Question: I previously posted issue <URL>, however after deeper investigation I have came to the conclusion that the problem is actually related to a association i create between a view and a table.
I have attached a sample solution that contains runable solution to demonstrate the problem, which can be found <URL>.
Steps taken to create the sample code.
1. Create database and run the TSQL Script script to generate objects(script inside the solution zip)
2. Created a .emdx then added all the entities, including the vListing view
3. Created a new association as seen here
4. Modified the .emdx manually to only have ListingID as primary key instead of ListingID and Name (this has to be done manually so a constraint can be created because EF designer is buggy when picking what should be a primary key on a view
5. constraint is created as seen below

After running the code both Test1 and Test2 method will fail, so it doesn't matter if adding children directly to context or entity.
UPDATE:(code did not work)
'''
class Program
{
static void Main(string[] args)
{
Test1();
Test2();
}
private static void Test2()
{
var listings = new List<Listing>();
for (int i = 0; i < 10; i++)
{
var listing = new Listing
{
ListingID = i,
Name = "Name " + i.ToString()
};
listing.ListingTypes.Add(new ListingType
{
Listing = listing,
TypeID = 1
});
listings.Add(listing);
}
using (var context = new ReferentialErrorContext())
{
context.Listings.AddRange(listings);
context.SaveChanges();
}
}
private static void Test1()
{
var listings = new List<Listing>();
var types = new List<ListingType>();
for (int i = 0; i < 10; i++)
{
var listing = new Listing
{
ListingID = i,
Name = "Name " + i.ToString()
};
var type = new ListingType
{
Listing = listing,
TypeID = 1
};
types.Add(type);
listings.Add(listing);
}
using (var context = new ReferentialErrorContext())
{
context.Listings.AddRange(listings);
context.ListingTypes.AddRange(types);
context.SaveChanges();
}
}
}
'''
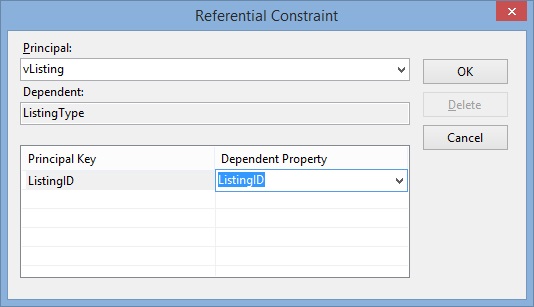
Answer: I poked around and it seems to be a legitimate bug in EF. I wrote more details in <URL>. This should not have any side effects since the property is marked with 'StoreGeneratedPattern="Identity"' so the value will be overridden by the value generated by the database anyways.
Just in case here is the code snippet:
'''
var listing = new Listing
{
ListingID = i, // this is the line I added
Name = "Name + i.ToString()
};
'''
Apparently there is more weirdness going on there. In addition to having to set the ListingId the Listing had to be added to the context before the related entities are added to the context and the related entities cannot be added explicitly. I rewrote the 'Test2()' as follows:
'''
private static void Test2()
{
using (var context = new ReferentialErrorContext())
{
for (var i = 0; i < 10; i++)
{
var listing =
context.Listings.Add(
new Listing
{
ListingID = i,
Name = string.Format("Name {0} {1}", DateTime.Now, i)
});
listing.ListingTypes.Add(new ListingType
{
ListingTypeID = i,
Listing = listing,
TypeID = 1
});
}
context.SaveChanges();
}
}
'''
and it seems to work - no exceptions are thrown and data is added to the database.